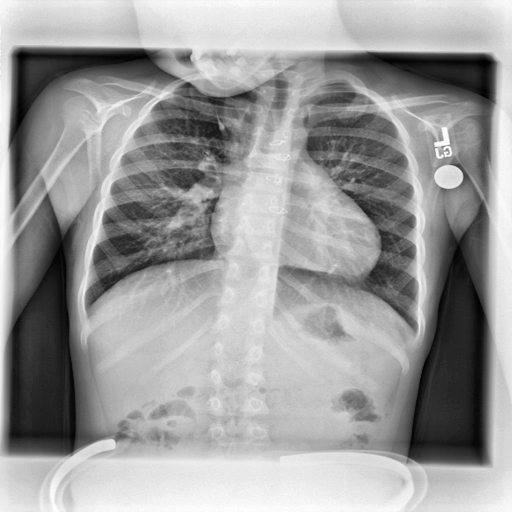
Finding: NORMAL